Question: Hi Id like to change the default location that paperclip saves its files to .
From the documentation I see that the default location is at
'''
rails_root/public/system/users/images/.....
'''
Id like to save the files to
'''
rails_root/assets/images/uploads/.....
'''
So I changed the User model as follows:
'''
class User < ActiveRecord::Base
has_attached_file :image , :url => ":rails_root/assets/images/uploads/:id/:style/:basename.:extension",
:path => ":rails_root/assets/images/uploads/:id/:style/:basename.:extension"
end
'''
However, this did not work. When I upload the file and go to the "show" page I see the following screen.

As you can see the user is created however. The image link is broken and when I click on the link
I get this message on the web page
'''
No route matches [GET] "/Users/AM/Documents/RailsWS/bmc_mam/assets/images/uploads/13/original/bmc_TransparentFinal.png"
'''
Can someone please help me understand this error
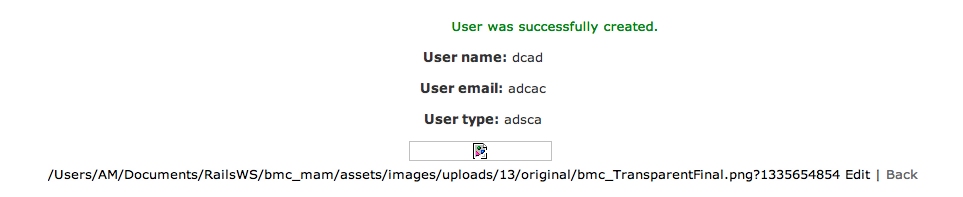
Answer: The images won't be served directly from 'assets' without you having to do some configuration. They would need to be at 'Rails.root/public/assets/images/uploads/etc.' to be seen via browser. In a browser, the path to the image would be something like 'http://foo.com/assets/images/uploads/etc.'. 'public' will be stripped off by default. Take a look at <URL> for some information on the default directory structure of a Rails app.